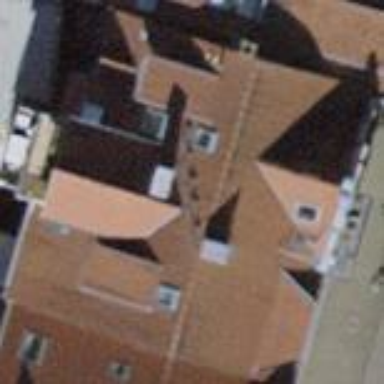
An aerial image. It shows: Terrace building.